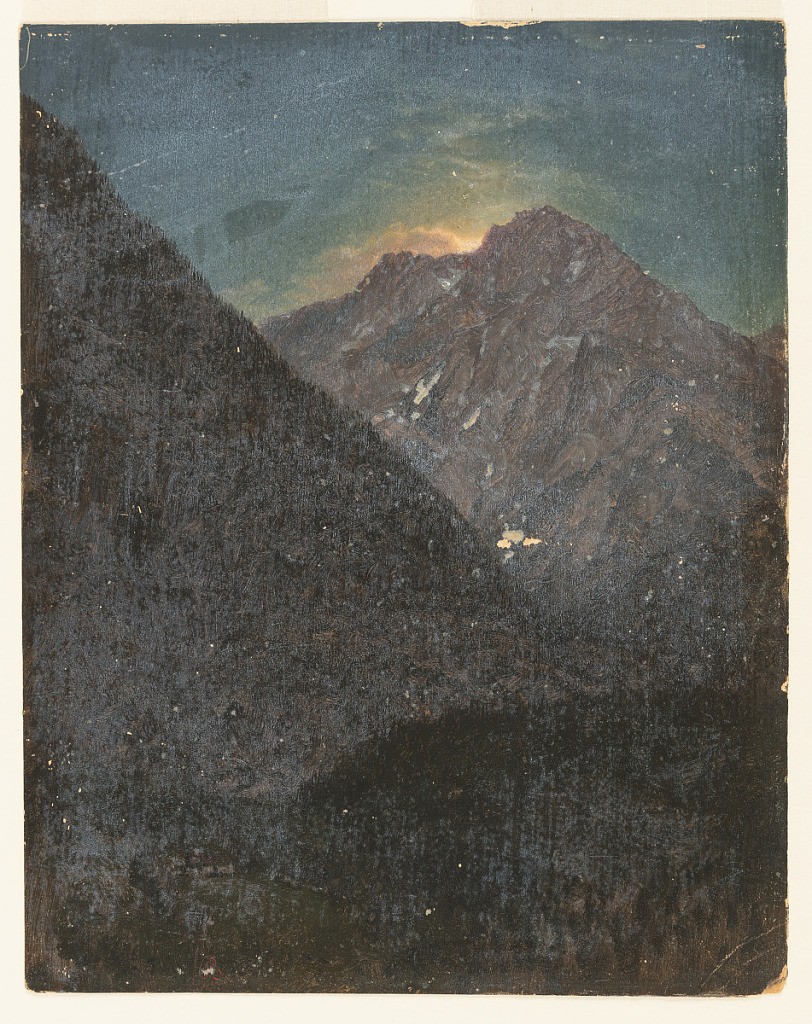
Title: Moonrise over the Alps, Bavaria
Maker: Frederic Edwin Church, American, 1826–1900
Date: July 1868
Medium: Oil and graphite on paperboard
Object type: Drawing
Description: Landscape study showing a view of the moon beginning to crest the ridge of a jagged mountain the Bavarian alps. The immediate foreground shows the floor of a narrow mountain valley enshrouded in darkness, with a small house situated in a clearing at left. In the middle distance, a steep wooded slope ascends out of the frame at upper left and frames the view of the distant, rugged peak. Behind the mountain, the nearly-visible moon emits a yellow halo that illuminates nearby clouds and renders the sky a shade of greenish-blue.